Question: I did a form to allow users to add 'absences' consisting of datetime ranges.

I left the time optional, so they can set for example '2014-01-23' to '2014-01-24'
But since the final stored values will be '2014-01-23 00:00:00' to '2014-01-24 00:00:00', this range will actually cover only the 23rd. Most likely the user will want us to consider '2014-01-25 00:00:00' instead for the end.
Is it a good idea to store these datetimes this manner ?
Should I automatically increment the end date if end time is not set ?
---
Following @MartijnPieters advice, here is how I checked wether 'end_time' was empty
'''
def clean_end_time(self):
end_dt = self.cleaned_data.get('end_time', None)
if end_dt.time().min == end_dt.time():
return datetime.combine(end_dt, end_dt.time().max)
return self.cleaned_data.get('end_time', None)
'''
The only small issue will be that the user can't select '00:00' as 'end_time' on purpose
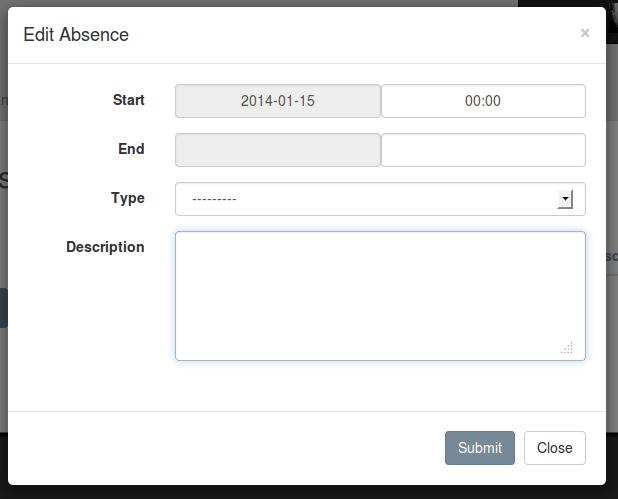
Answer: Set the end time to '23:59:59.999999' if the time is not set, instead.
Now your datetime range goes from '2014-01-23 00:00:00' through to '2014-01-24 23:59:59.999999', 1 microsecond before '2014-01-25' (which is part of the range).
Your can use <URL> to provide this value:
'''
end = datetime.datetime.combine(datetime.date(2014, 1, 24), datetime.time.max)
'''